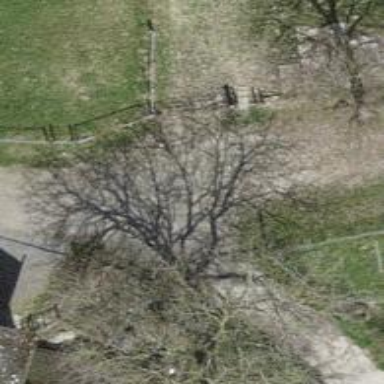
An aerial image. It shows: Path.